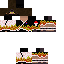
A female human skin with dark skin, wearing brown long hair dressed in a blue hoodie and black pants, featuring a closed mouth.